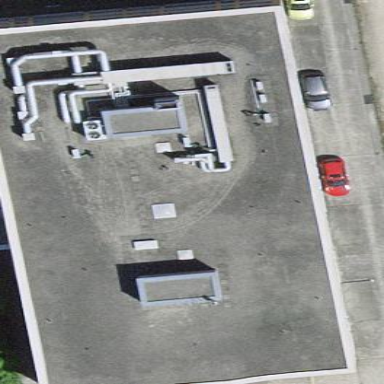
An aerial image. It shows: Commercial building.